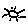
Label: sun